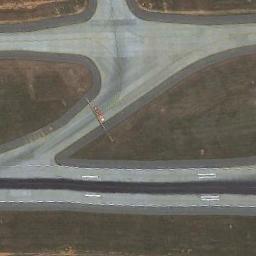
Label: runway